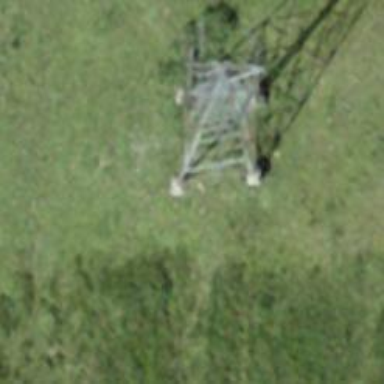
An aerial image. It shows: Pylon for aerialway.